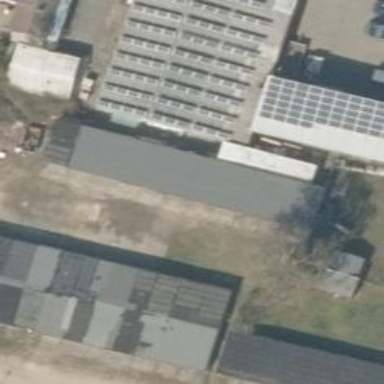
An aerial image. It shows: Group of garages.